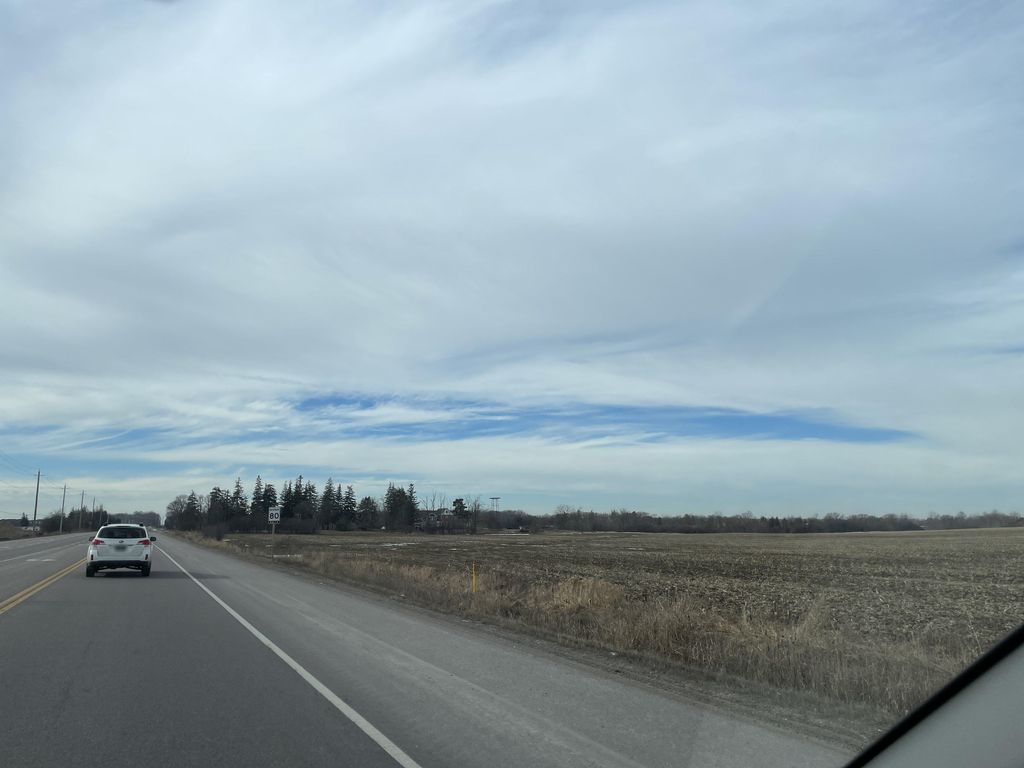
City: kitchener-waterloo